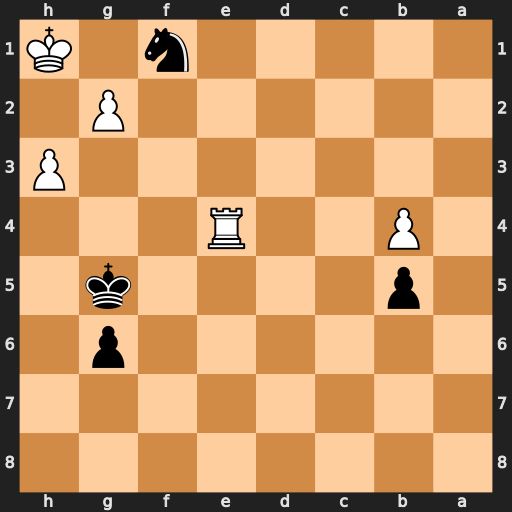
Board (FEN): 8/8/6p1/1p4k1/1P2R3/7P/6P1/5n1K
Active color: b
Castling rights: -
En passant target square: -
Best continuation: Ng3+ Kh2 Nxe4